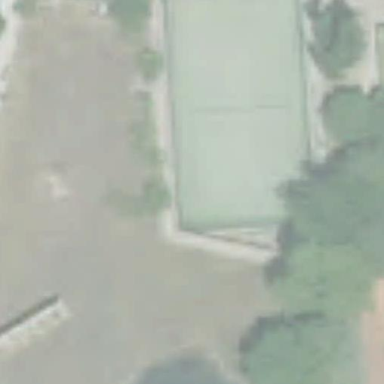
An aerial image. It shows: Tennis court on pitch.